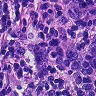
Metastatic tissue present: yes